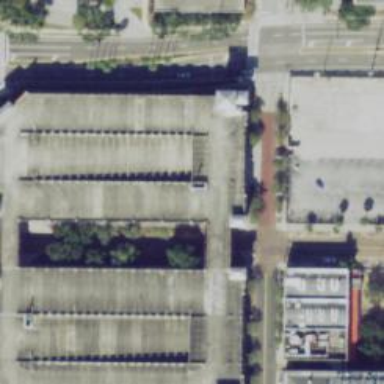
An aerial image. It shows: Multi-storey garage building used for parking.